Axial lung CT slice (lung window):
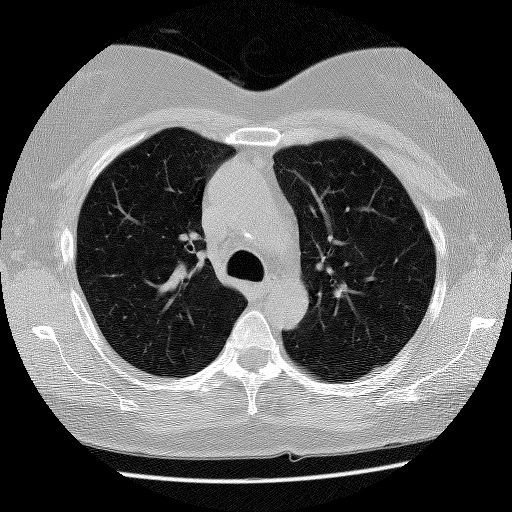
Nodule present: no